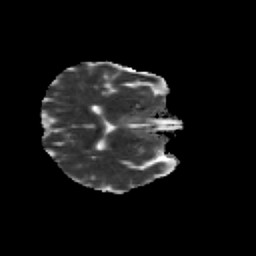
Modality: MD
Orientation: axial
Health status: healthy
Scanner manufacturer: siemens
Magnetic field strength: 3 T
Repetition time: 10.6 s
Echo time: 0.092 s